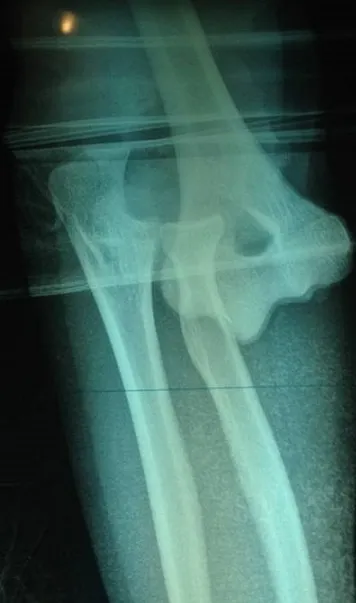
Radiograph of left posterior elbow dislocation.
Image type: radiology (x_ray)